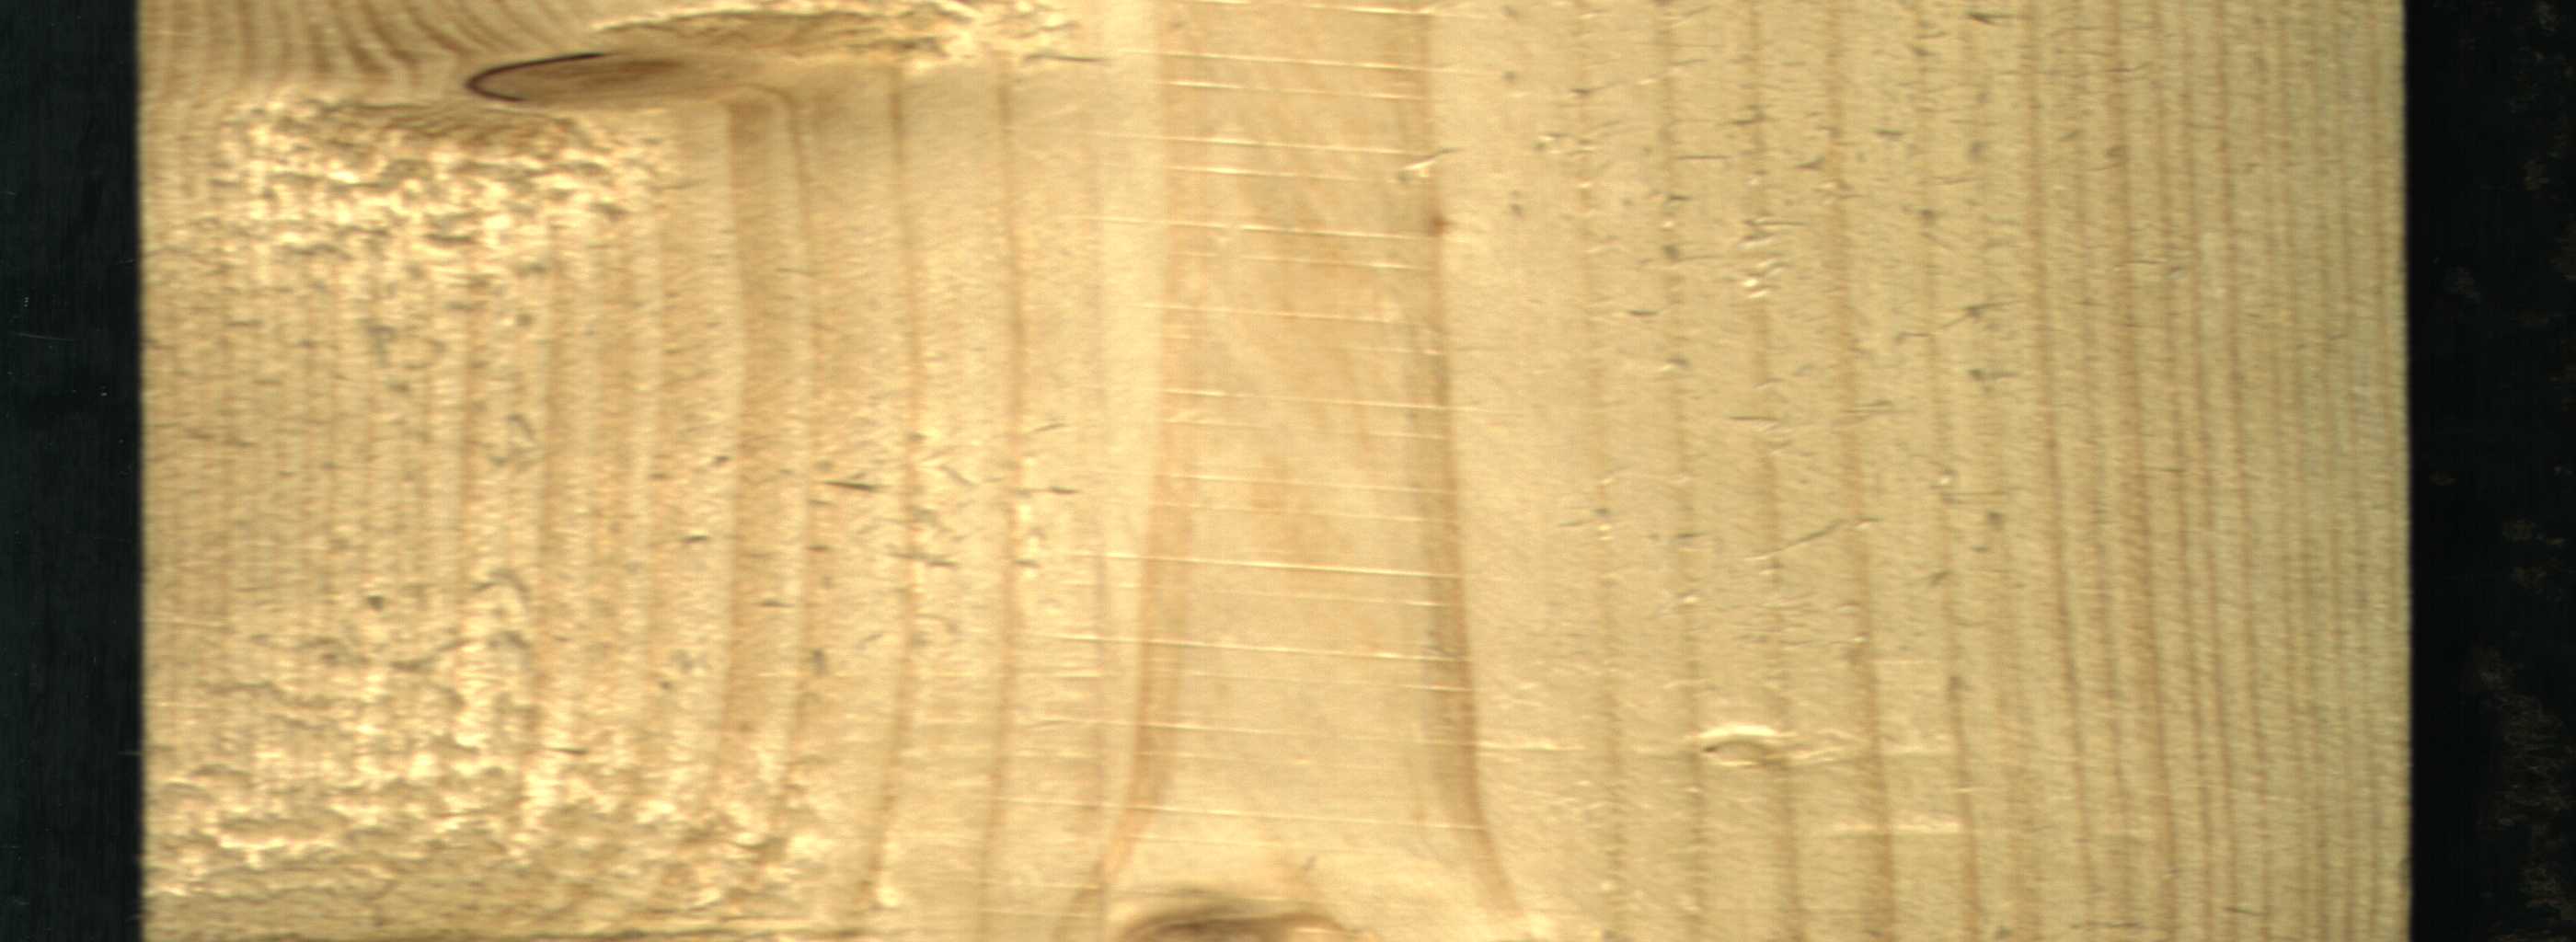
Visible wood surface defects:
Live_Knot
Live_Knot